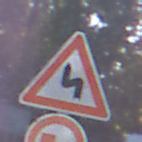
Verkehrszeichen: DoppelkurveZunaechstLinks
Zusatzzeichen unten: UeberholverbotKraftfahrzeuge
Umgebung: Outdoor, Suburban
Tageszeit: MorningAfternoon
Wetter: PartlyCloudy
Licht: Natural
Jahreszeit: NotSpecified
Kontrast: HighContrast